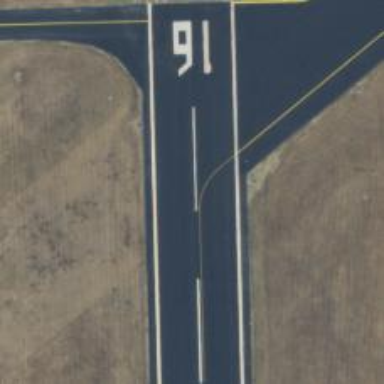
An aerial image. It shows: Asphalt runway at the airport.